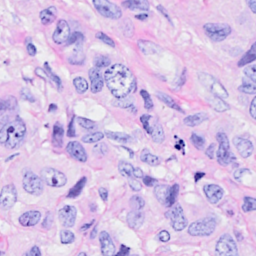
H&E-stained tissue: Breast